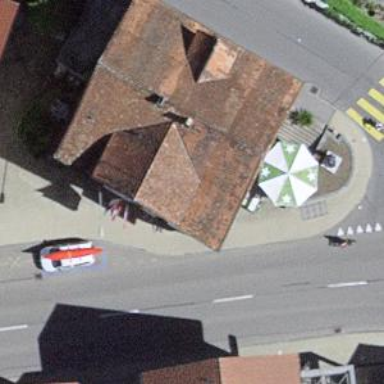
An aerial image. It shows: Restaurant.